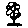
Label: flower